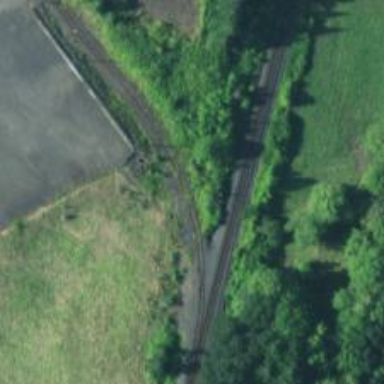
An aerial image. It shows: Abandoned railway spur.